Aerial crown-view tile of a tropical tree (Barro Colorado Island, Panama), acquired 20240918:
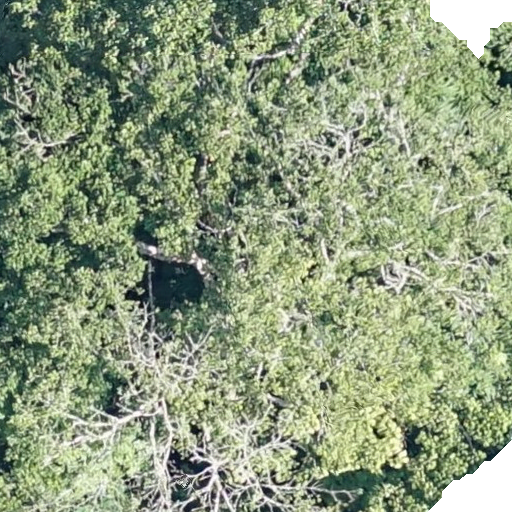
Species: Sterculia apetala
GBIF accepted scientific name: Sterculia apetala
Crown area: 626.573 m²